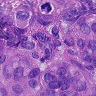
Metastatic tissue present: yes